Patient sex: M
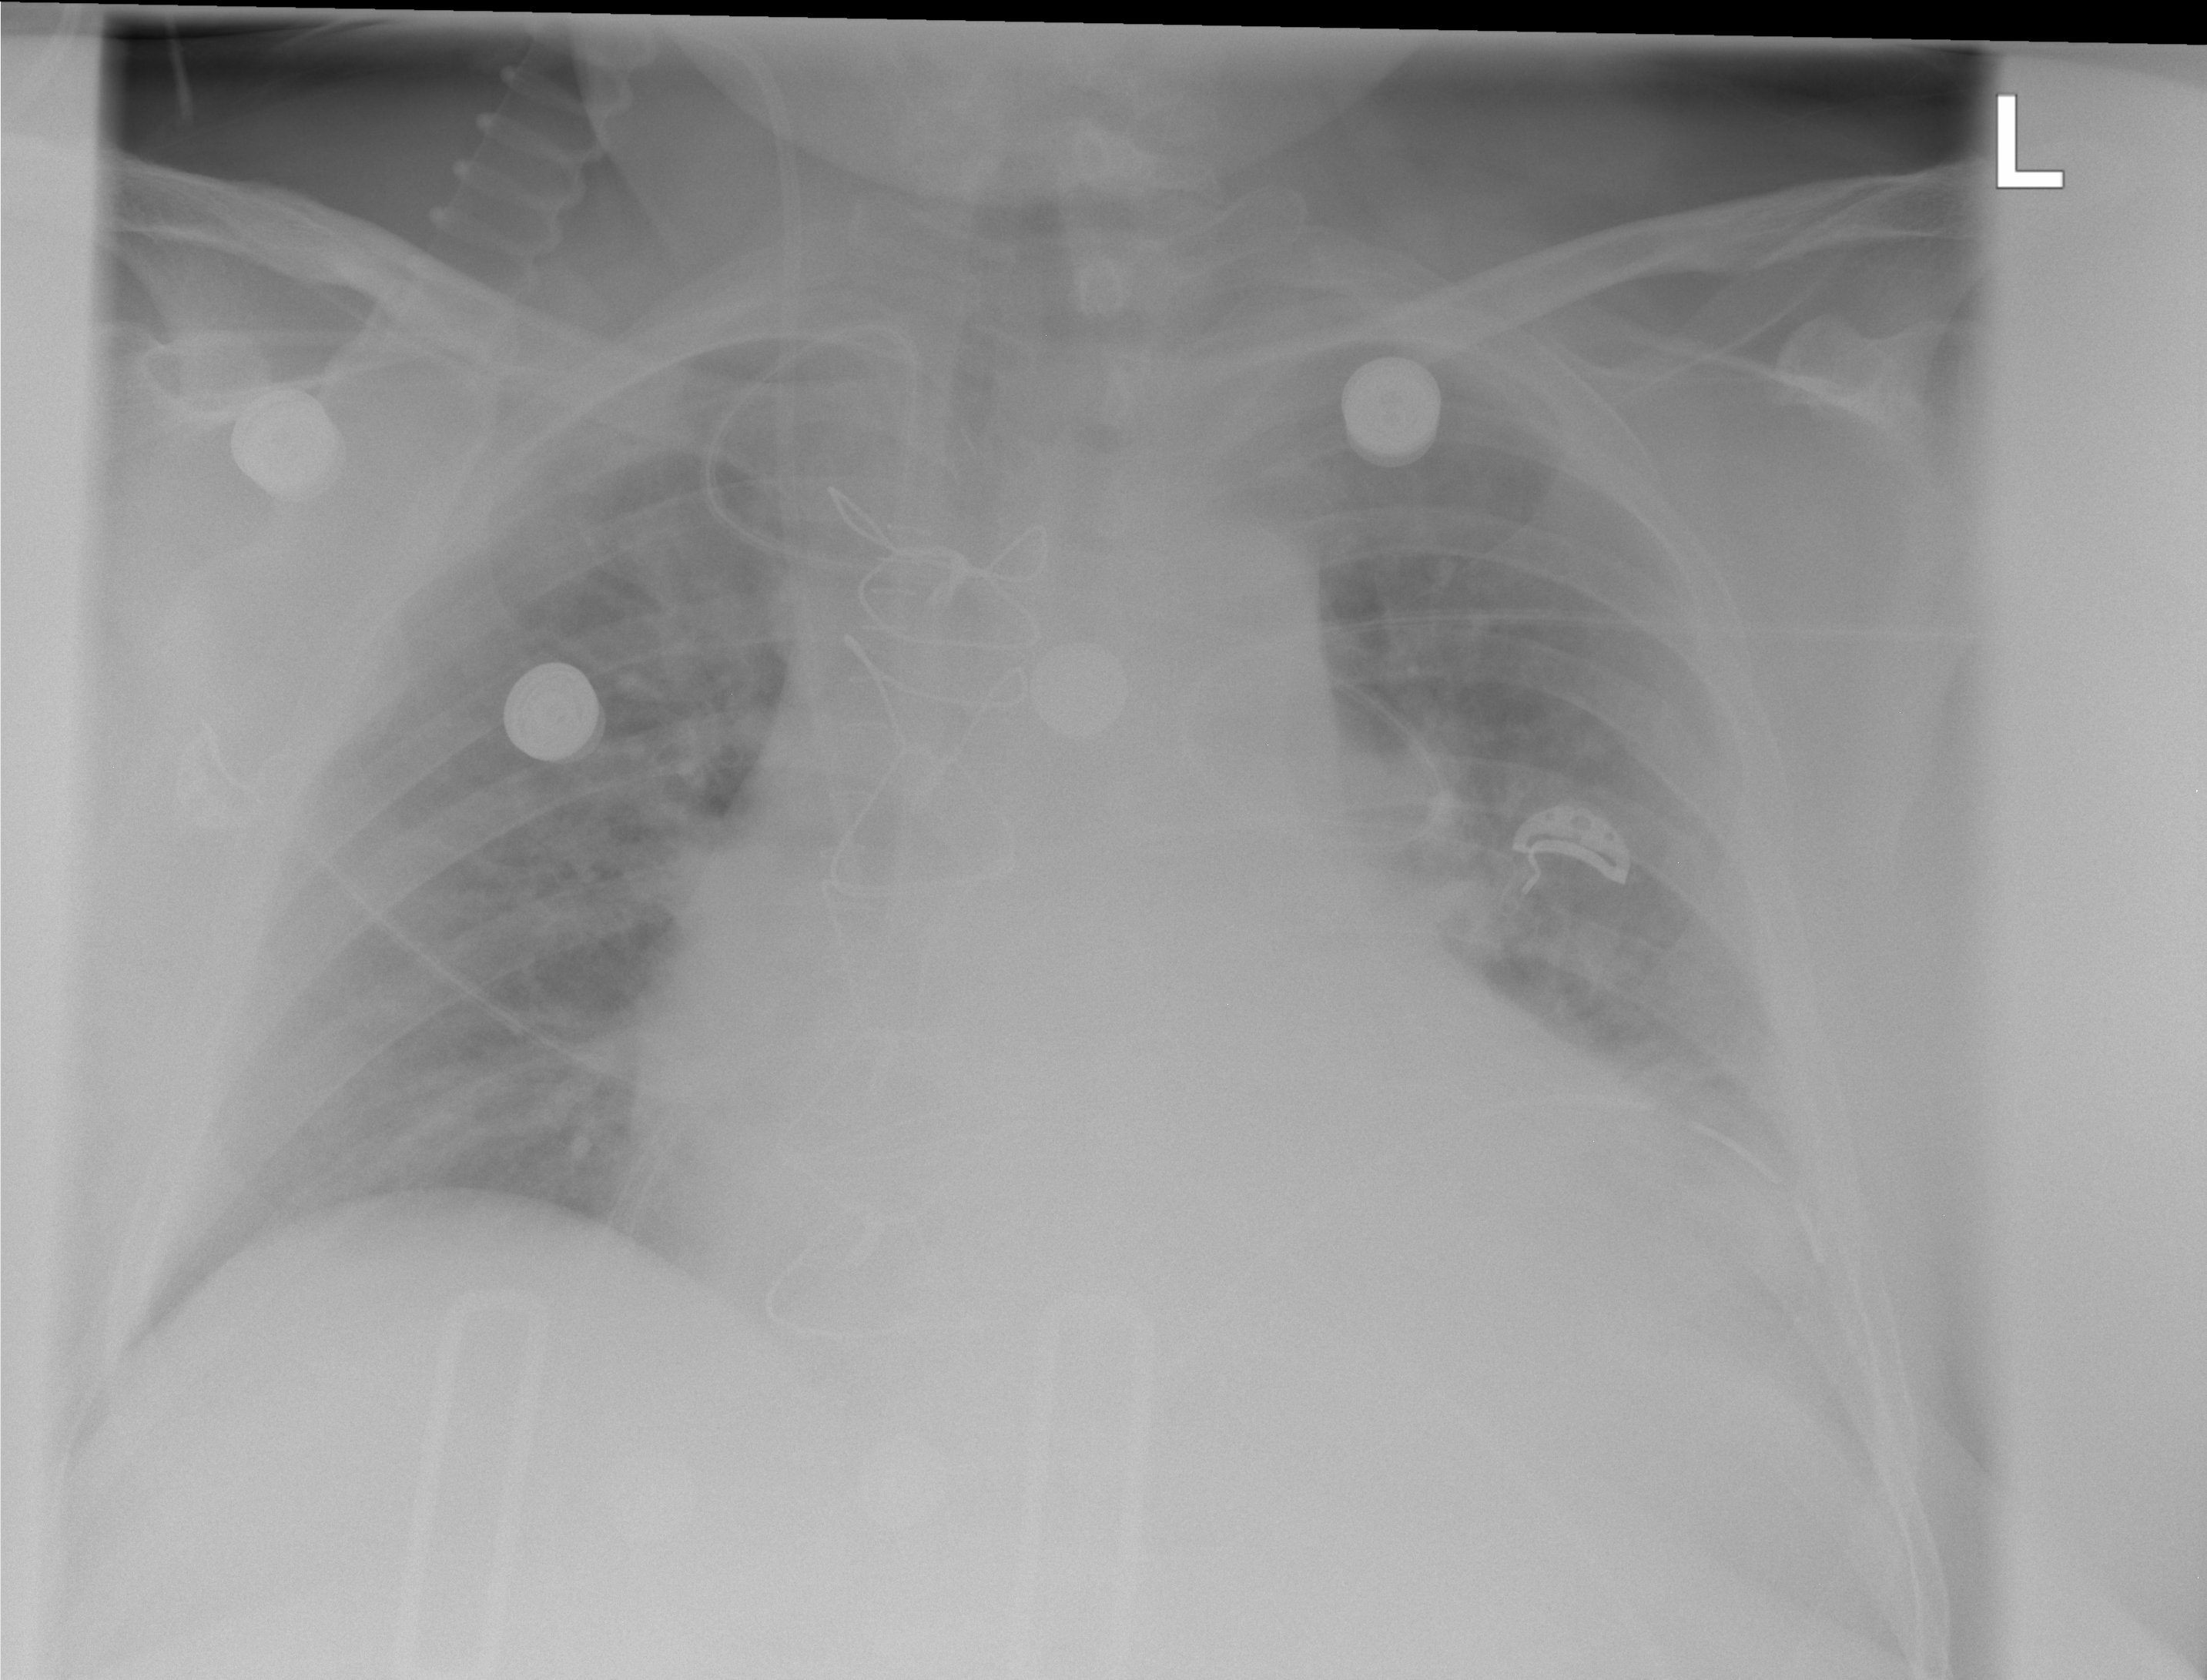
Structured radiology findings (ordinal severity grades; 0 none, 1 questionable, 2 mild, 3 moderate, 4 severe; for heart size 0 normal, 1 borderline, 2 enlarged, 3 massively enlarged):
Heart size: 2
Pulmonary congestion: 2
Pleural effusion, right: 0
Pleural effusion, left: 2
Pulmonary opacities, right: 0
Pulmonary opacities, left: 0
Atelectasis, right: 1
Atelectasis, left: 2